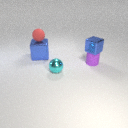
small red rubber sphere above large blue metal cube